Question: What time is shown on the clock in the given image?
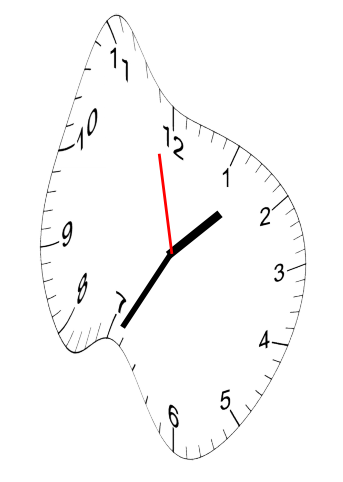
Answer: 01:34:58